Interaction volume radius: 10 \u00c5
Interaction volume height: 20 \u00c5
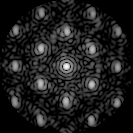
Disorder parameter: 0.315